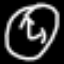
Label: clock